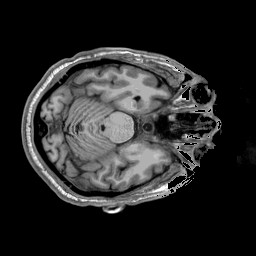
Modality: T1w
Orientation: coronal
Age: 50
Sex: male